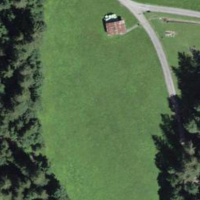
EUNIS habitat code: 43
Species observed at this site:
Silene dioica